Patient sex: F
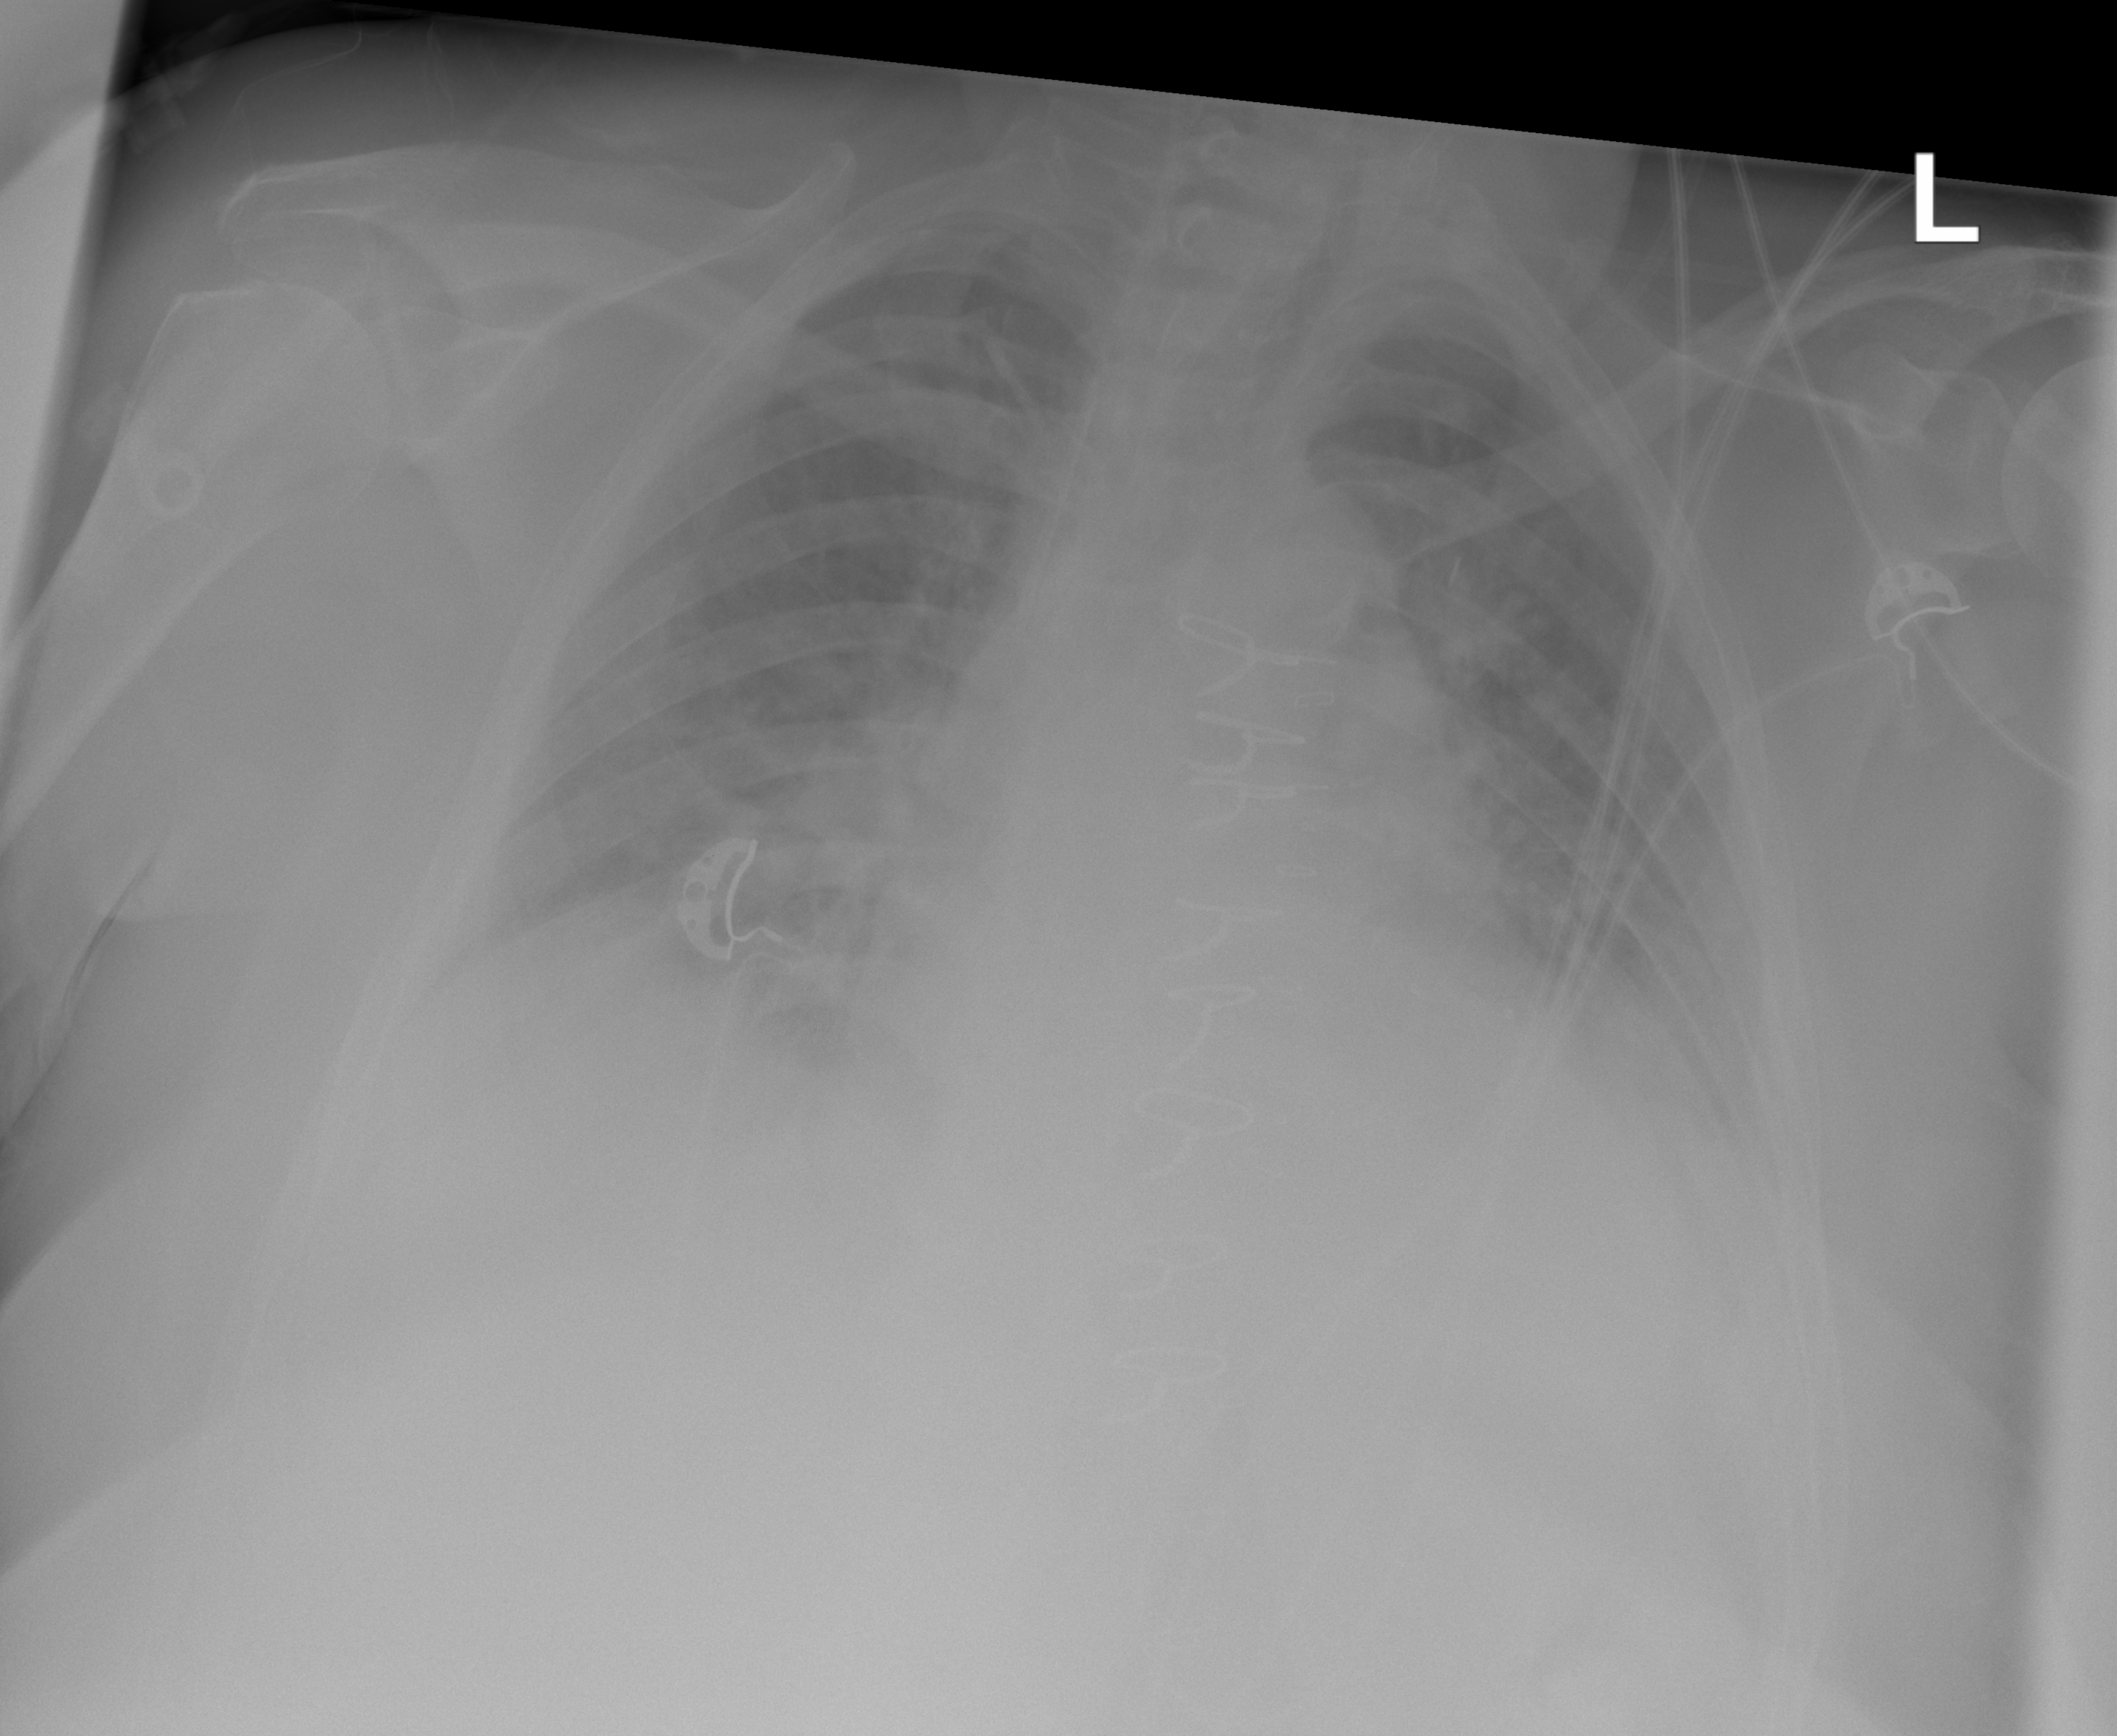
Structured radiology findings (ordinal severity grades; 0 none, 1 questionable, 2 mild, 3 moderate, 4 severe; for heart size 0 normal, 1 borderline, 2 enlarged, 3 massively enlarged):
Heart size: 2
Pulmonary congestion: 2
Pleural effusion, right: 2
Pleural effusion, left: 2
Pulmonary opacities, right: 0
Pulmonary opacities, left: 0
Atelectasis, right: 2
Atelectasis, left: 2